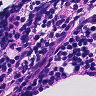
Metastatic tissue present: no